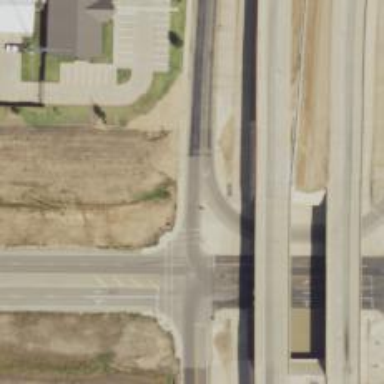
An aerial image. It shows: Secondary road with frontage road.